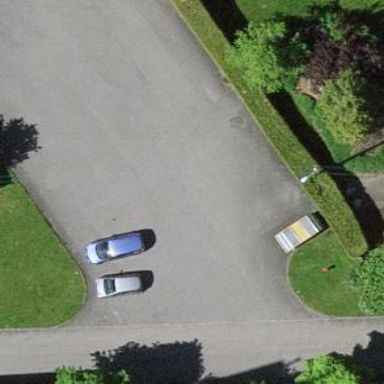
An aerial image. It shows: Paved parking area.